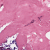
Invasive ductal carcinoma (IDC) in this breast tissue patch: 0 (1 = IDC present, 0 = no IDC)